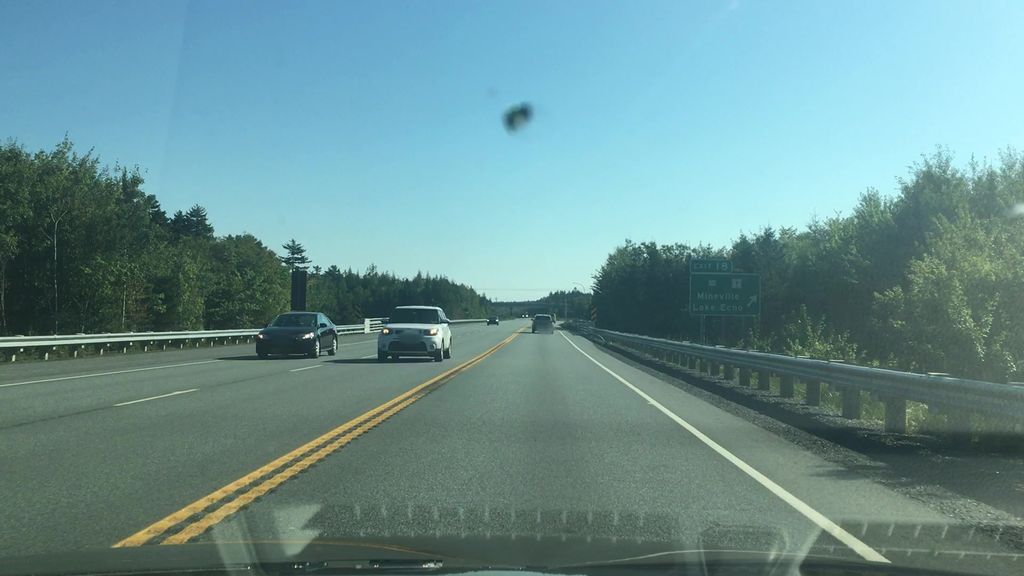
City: halifax